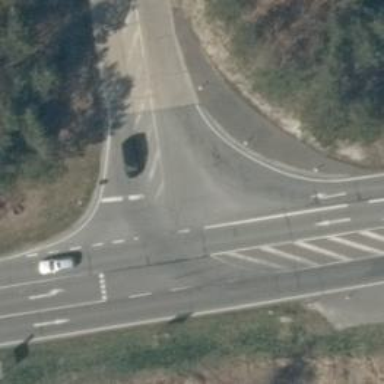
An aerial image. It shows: Tertiary road with asphalt surface.